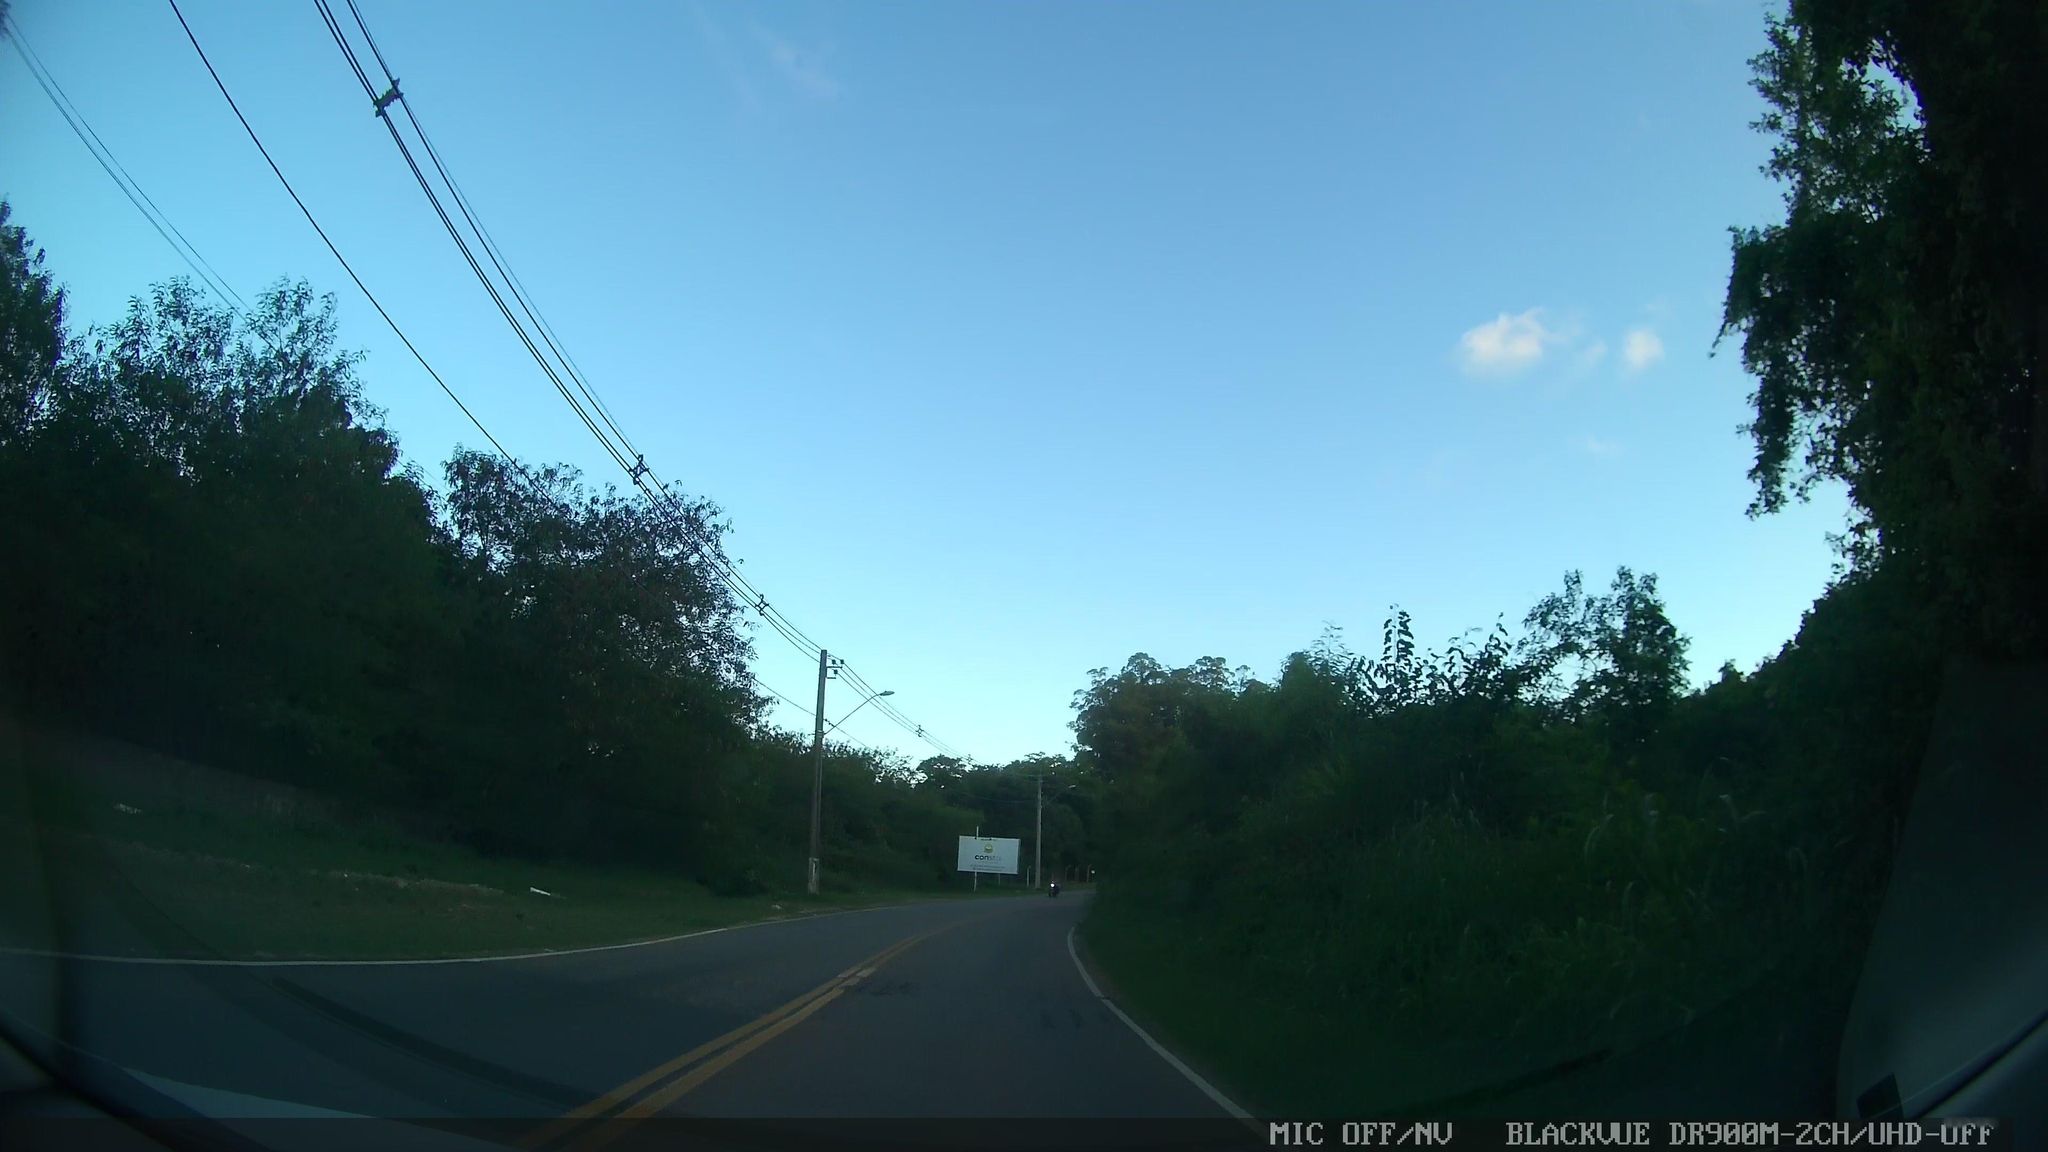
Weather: clear
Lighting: dusk/dawn
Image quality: good
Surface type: driving surface
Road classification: secondary
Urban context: dense urban cluster
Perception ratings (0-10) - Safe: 0.67, Lively: 6.21, Beautiful: 7.09, Boring: 5.59, Depressing: 3.92, Wealthy: 0.99